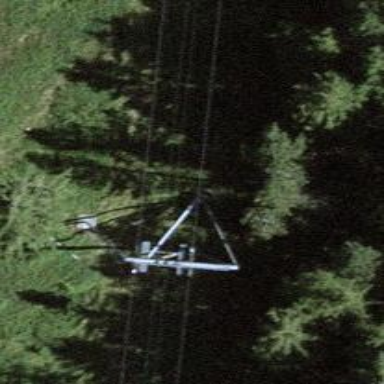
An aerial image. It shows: Pylon used for aerialway.